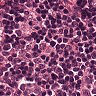
Metastatic tissue present: no